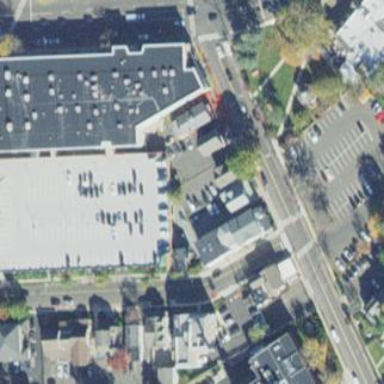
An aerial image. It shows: Multi-storey garage building used for parking.